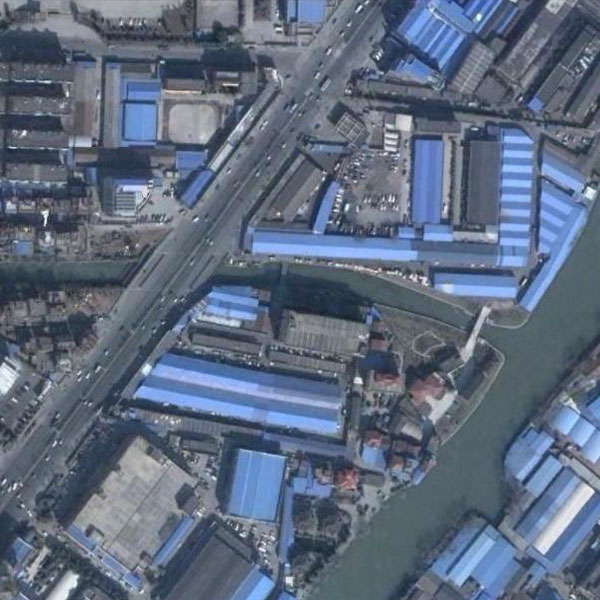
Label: Industrial